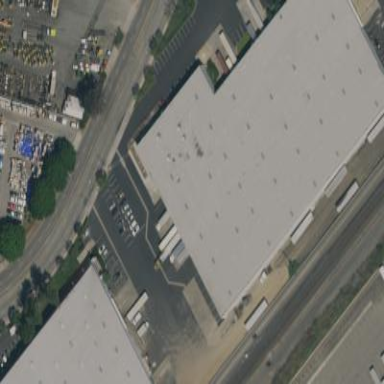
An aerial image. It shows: Warehouse.